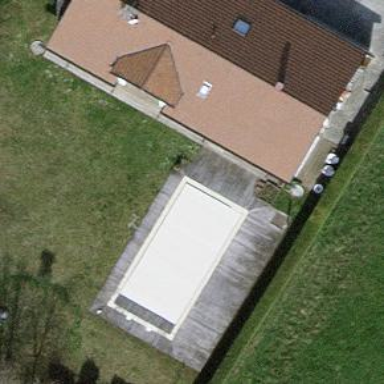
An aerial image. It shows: Swimming pool located in leisure land.